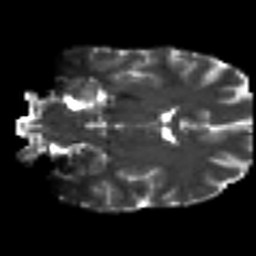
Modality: T2w
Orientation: coronal
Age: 31
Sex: female
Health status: ill
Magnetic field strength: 3 T
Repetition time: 9 s
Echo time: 0.093 s